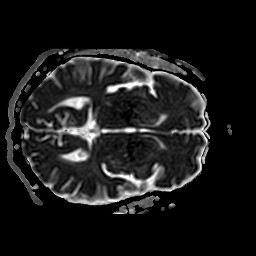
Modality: ADC
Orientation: axial
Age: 59
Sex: male
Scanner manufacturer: philips
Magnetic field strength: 3 T
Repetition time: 4.726 s
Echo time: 0.05992 s